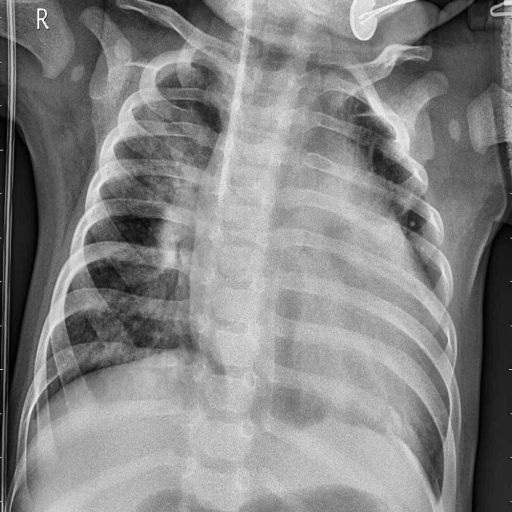
Finding: PNEUMONIA